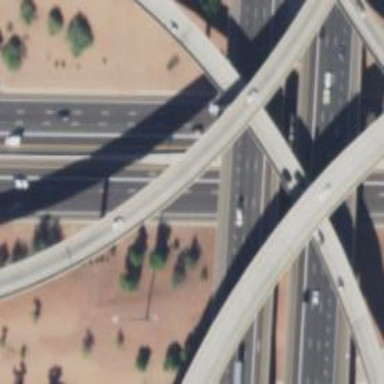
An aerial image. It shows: Asphalt bridge on motorway.